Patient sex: F
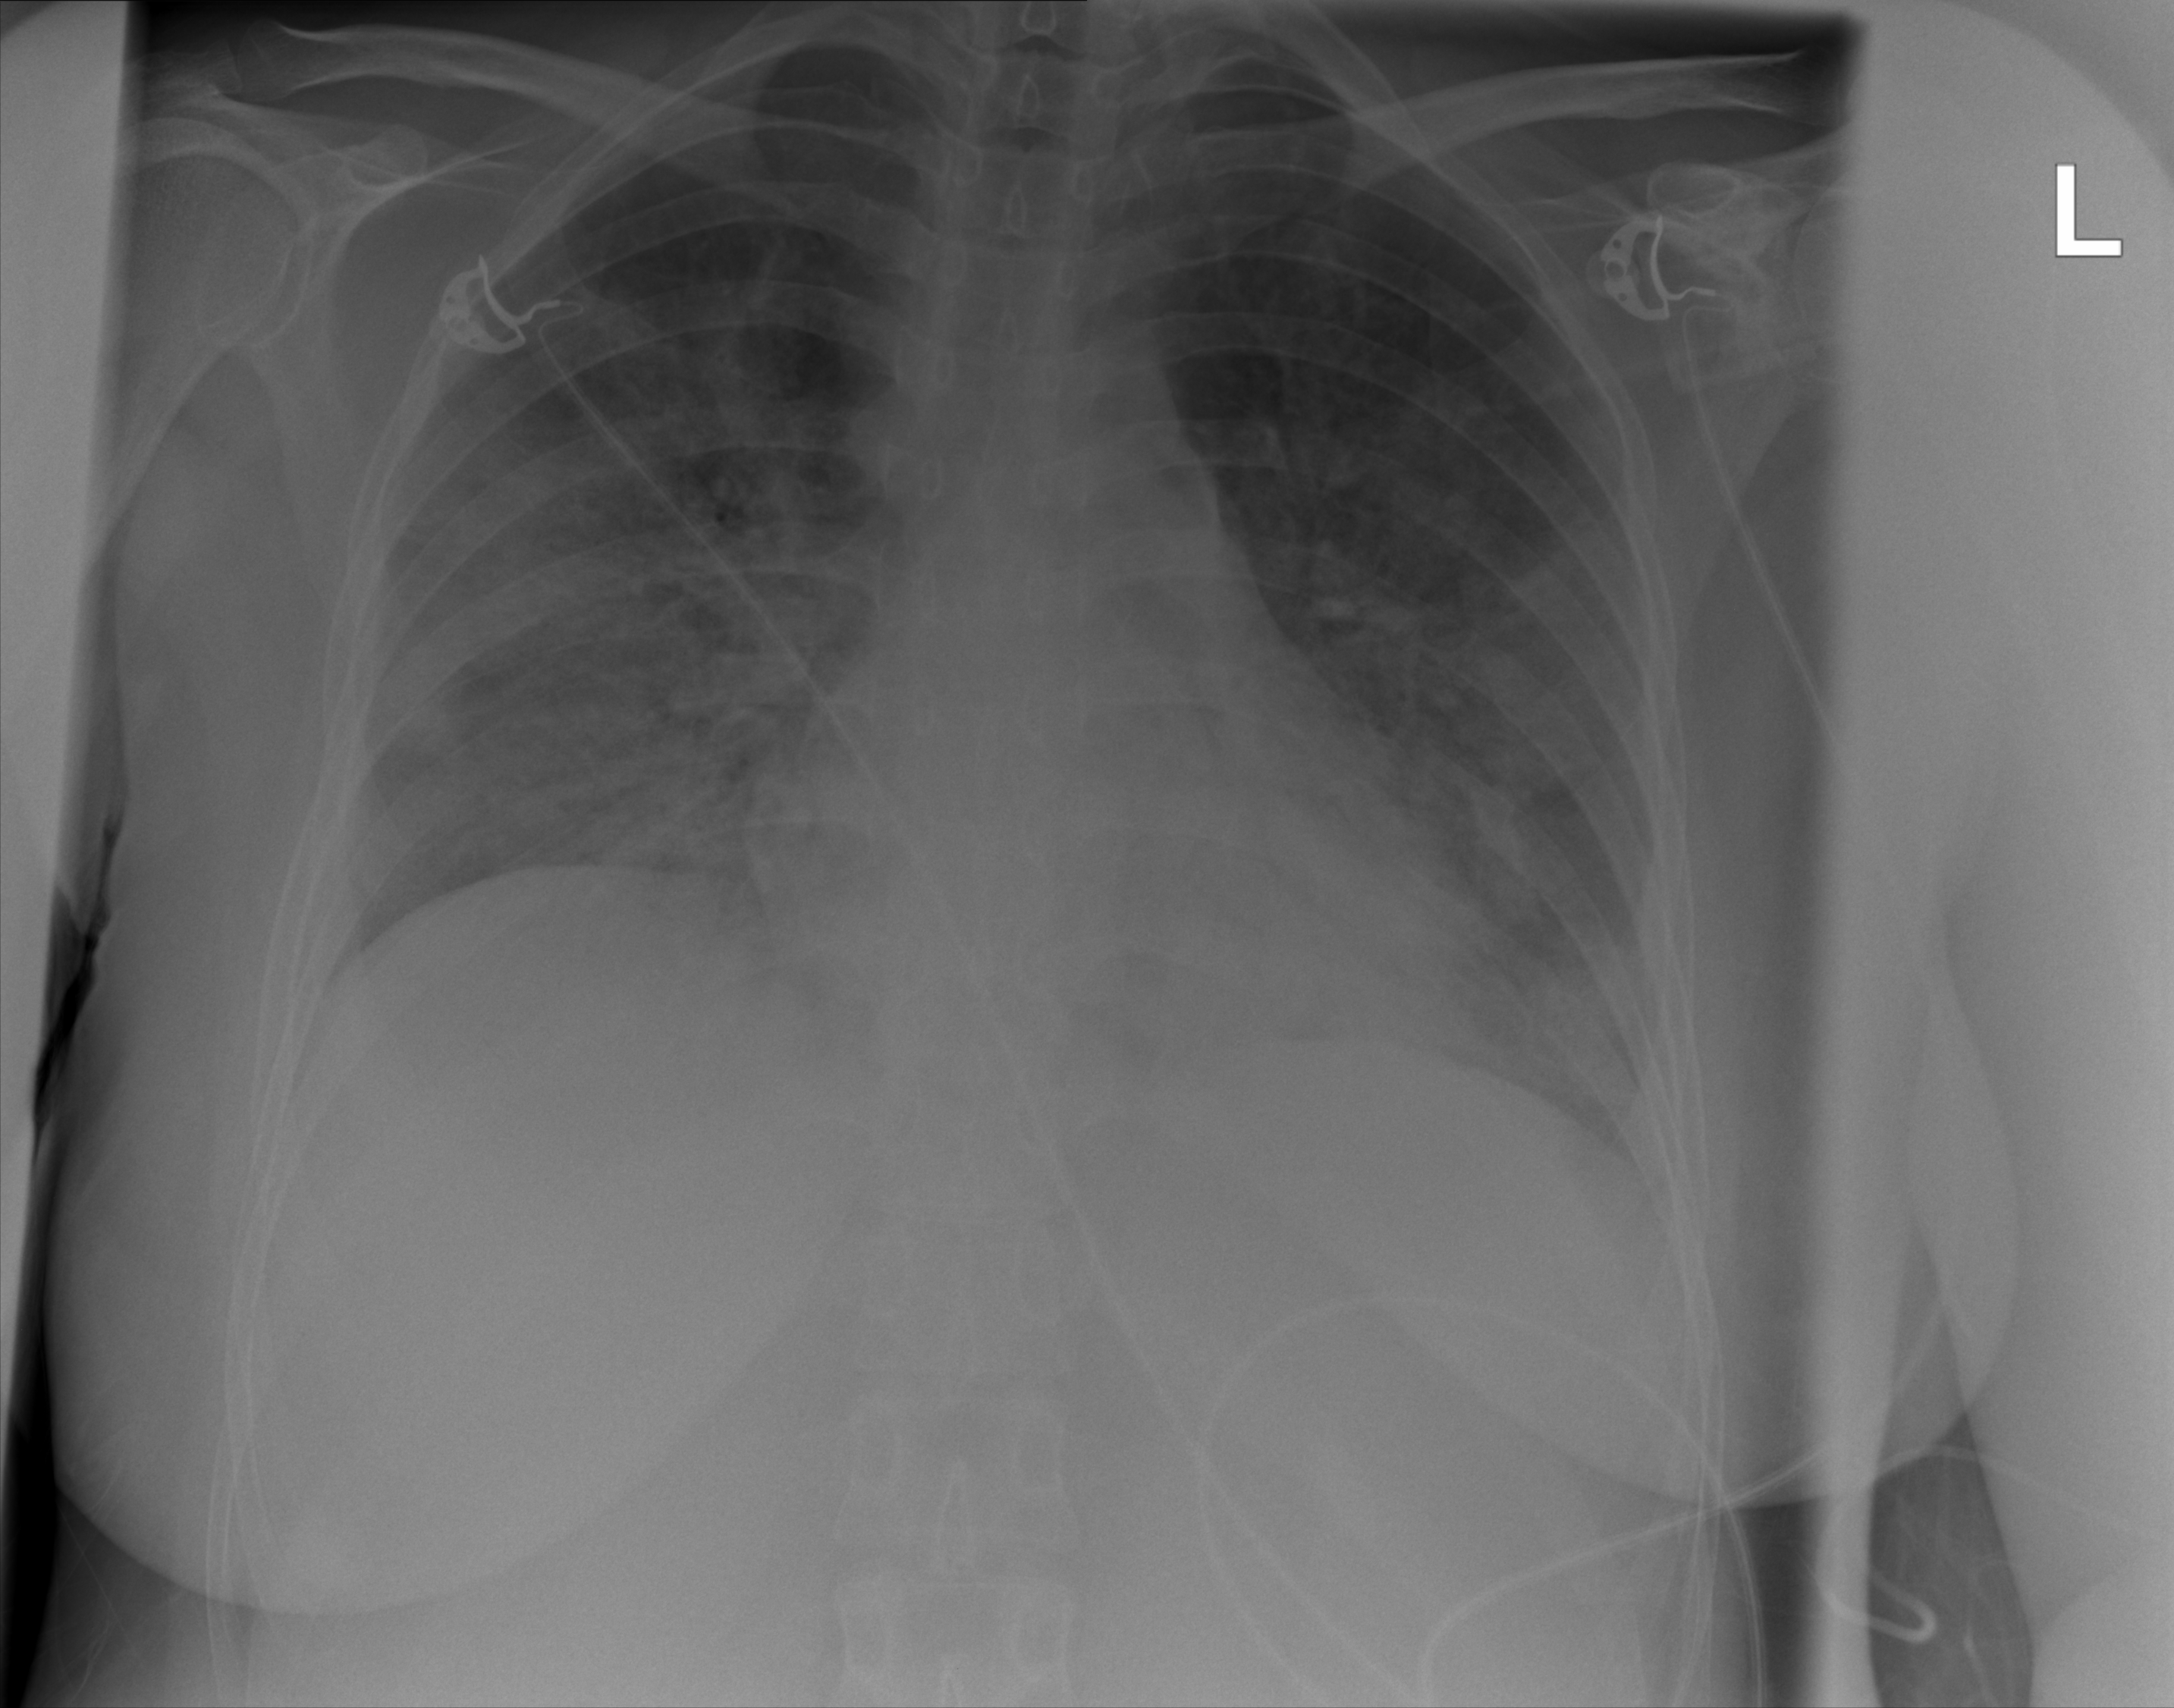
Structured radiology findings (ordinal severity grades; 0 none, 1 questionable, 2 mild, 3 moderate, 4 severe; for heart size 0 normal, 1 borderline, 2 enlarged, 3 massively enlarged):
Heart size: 0
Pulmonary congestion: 0
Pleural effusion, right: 0
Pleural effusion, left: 0
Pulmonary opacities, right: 3
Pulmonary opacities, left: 2
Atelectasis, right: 2
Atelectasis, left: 2